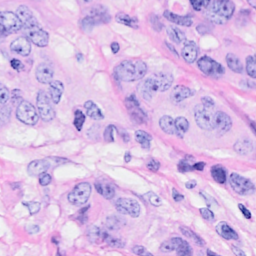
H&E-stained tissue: Breast